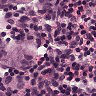
Metastatic tissue present: yes